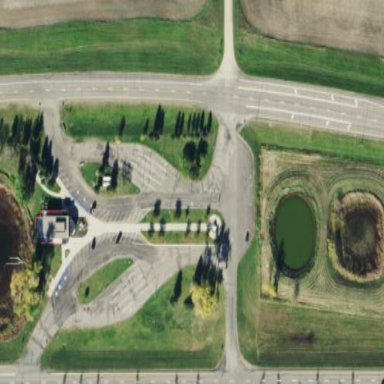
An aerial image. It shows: Rest area on the road.